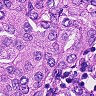
Metastatic tissue present: yes